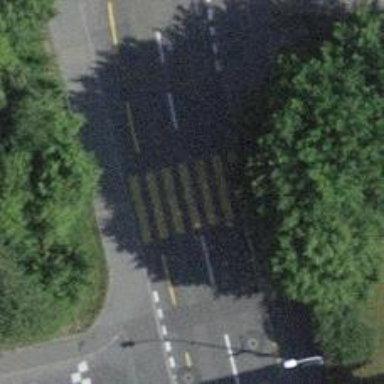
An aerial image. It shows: Footway with zebra crossing.